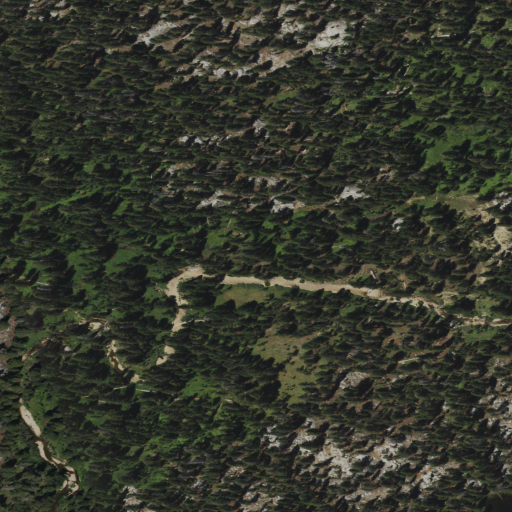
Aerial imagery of plain(s) in California named Moraine Meadows containing evergreen forest and woody wetlands